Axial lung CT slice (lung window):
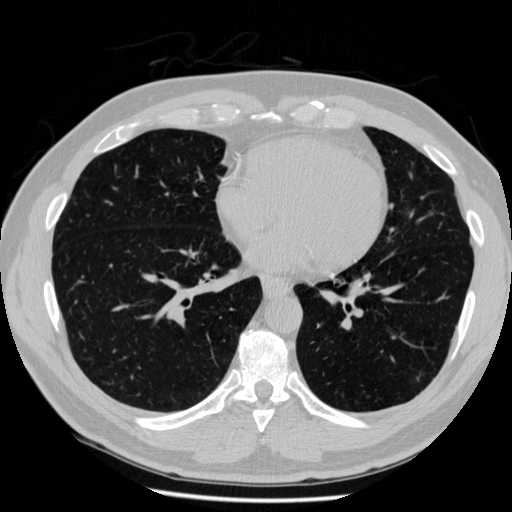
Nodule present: no